Field crop: maize
Growth stage: 2
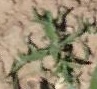
Species: atriplex